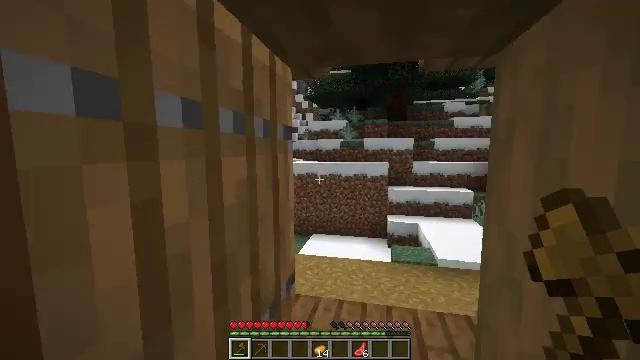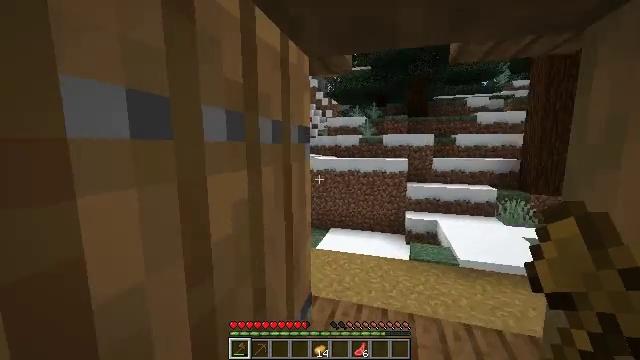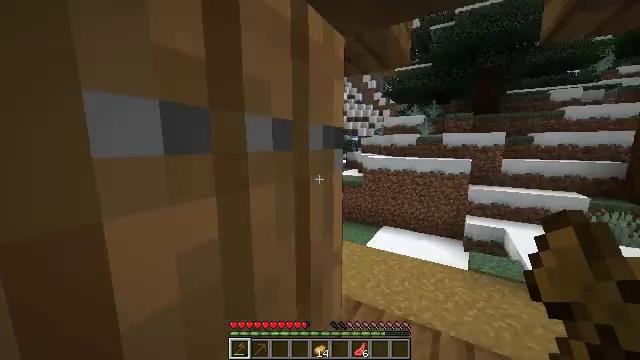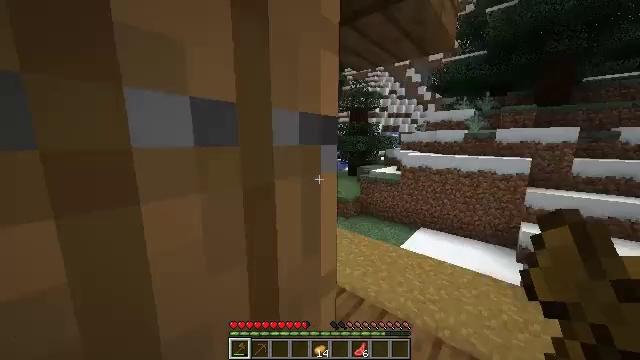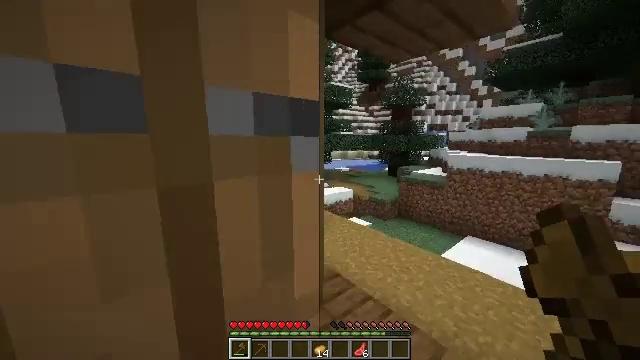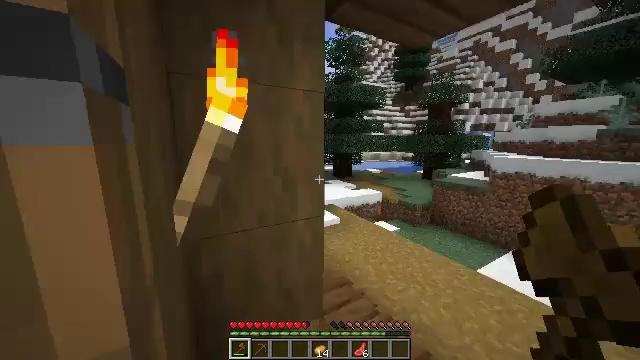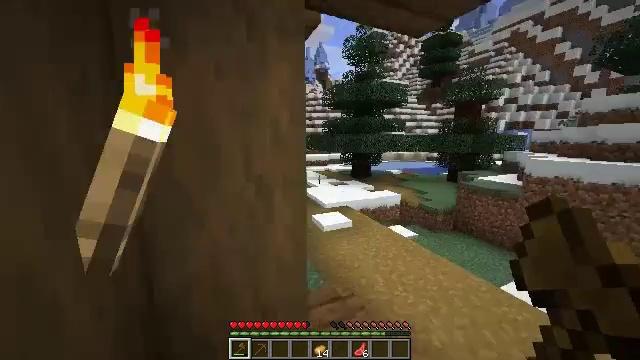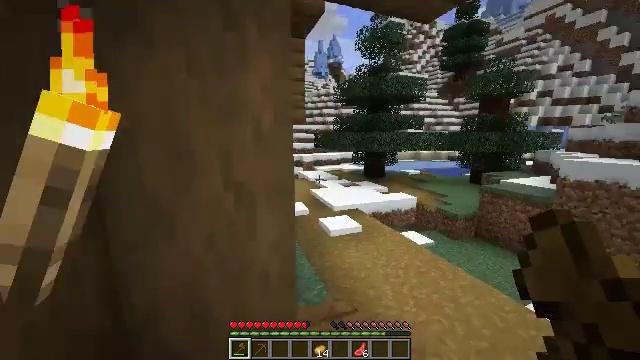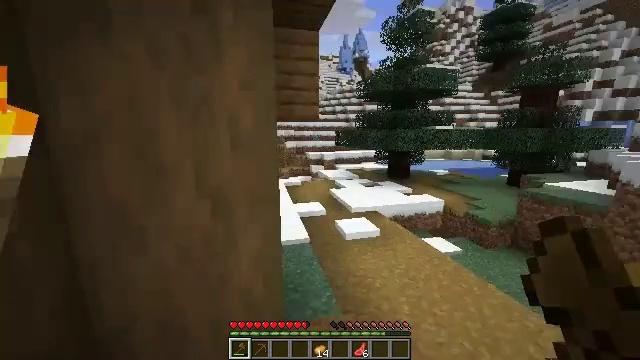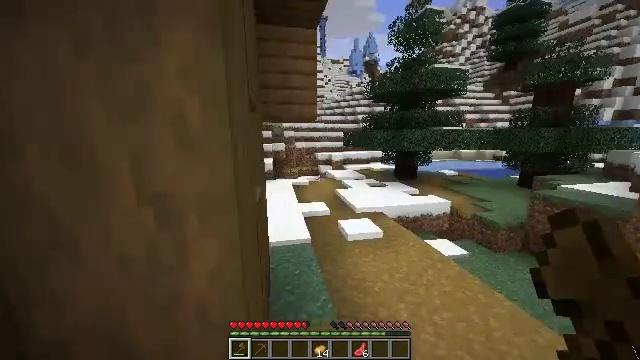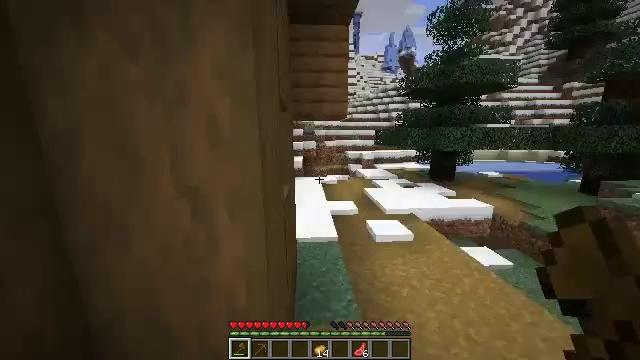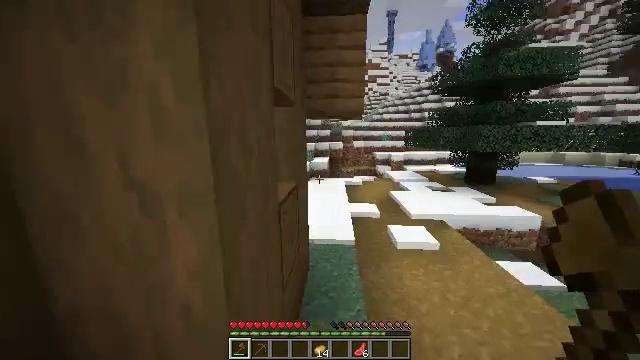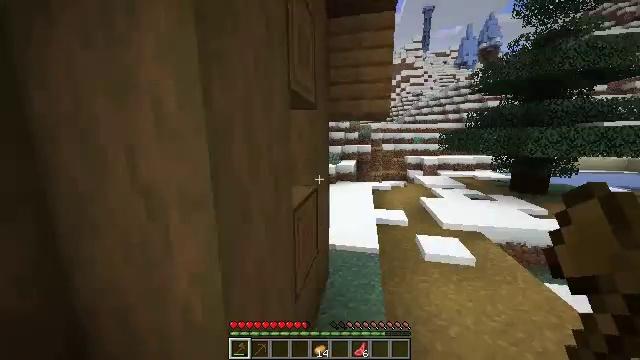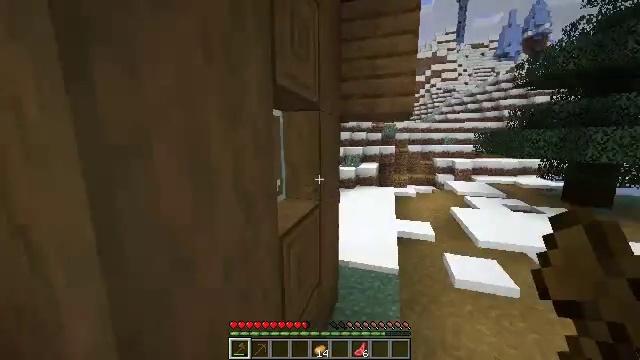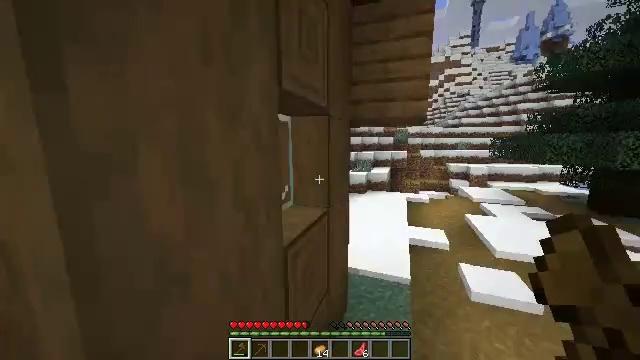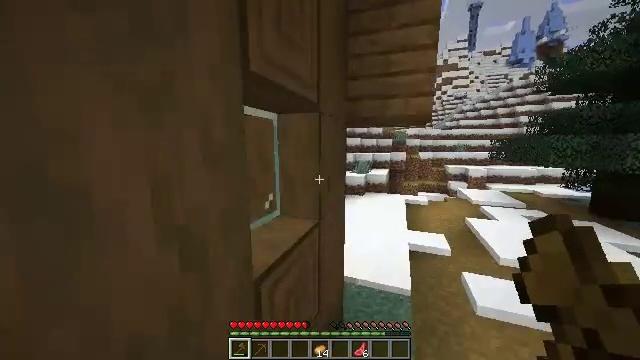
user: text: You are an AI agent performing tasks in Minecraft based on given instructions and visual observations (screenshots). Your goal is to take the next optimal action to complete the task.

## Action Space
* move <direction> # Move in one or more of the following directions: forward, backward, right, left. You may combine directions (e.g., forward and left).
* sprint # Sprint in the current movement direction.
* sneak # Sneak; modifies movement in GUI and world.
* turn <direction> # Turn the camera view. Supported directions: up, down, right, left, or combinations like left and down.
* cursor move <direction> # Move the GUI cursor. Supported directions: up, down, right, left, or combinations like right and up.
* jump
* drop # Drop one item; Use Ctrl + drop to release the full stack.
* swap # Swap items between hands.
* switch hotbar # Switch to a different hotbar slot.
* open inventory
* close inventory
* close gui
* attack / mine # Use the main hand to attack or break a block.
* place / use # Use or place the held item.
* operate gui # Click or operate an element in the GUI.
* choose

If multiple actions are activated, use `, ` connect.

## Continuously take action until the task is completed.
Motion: motion action
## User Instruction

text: Mine the stripped spruce log.
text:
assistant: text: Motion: move forward, sprint, turn left and down
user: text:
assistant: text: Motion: move forward and move right, sprint, turn left
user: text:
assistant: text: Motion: move forward and move right, sprint, turn left and down
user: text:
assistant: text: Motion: move forward and move right, sprint, turn left
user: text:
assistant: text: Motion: move forward and move right, sprint, turn left
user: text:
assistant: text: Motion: move forward and move right, sprint, turn left
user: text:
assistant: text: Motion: move forward and move right, sprint, turn left
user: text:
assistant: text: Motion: move forward and move right, sprint, turn left
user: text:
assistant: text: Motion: move forward and move right, sprint, turn left
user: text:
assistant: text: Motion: move forward and move right, sprint, turn left
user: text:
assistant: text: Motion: move forward and move right, sprint, turn left
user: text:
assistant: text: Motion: move forward, sprint, turn left
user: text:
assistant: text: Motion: move forward, sprint, turn left
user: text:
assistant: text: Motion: move forward, sprint, turn left and up
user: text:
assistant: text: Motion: move forward, sprint
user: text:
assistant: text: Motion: move forward, sprint
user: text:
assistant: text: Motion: move forward, sprint
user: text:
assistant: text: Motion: move forward, sprint
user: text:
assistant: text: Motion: move forward, sprint
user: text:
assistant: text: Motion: move forward and move right, sprint
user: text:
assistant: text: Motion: move forward and move right, sprint, turn right
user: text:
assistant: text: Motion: move forward and move right, sprint
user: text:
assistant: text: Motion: move forward and move right, sprint
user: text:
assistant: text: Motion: move forward and move right, sprint, turn left
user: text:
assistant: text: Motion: move forward and move right, sprint, turn left
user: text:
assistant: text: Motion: move forward and move right, sprint, turn left
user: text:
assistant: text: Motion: move forward and move right, sprint, turn left
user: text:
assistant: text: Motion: move forward and move right, sprint, turn left, jump
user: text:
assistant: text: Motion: move forward and move right, sprint, turn left, jump
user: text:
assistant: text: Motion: move forward and move right, sprint, turn left, jump